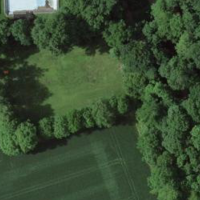
EUNIS habitat code: 52
Species observed at this site:
Fagus sylvatica